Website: home-depot
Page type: address-validator
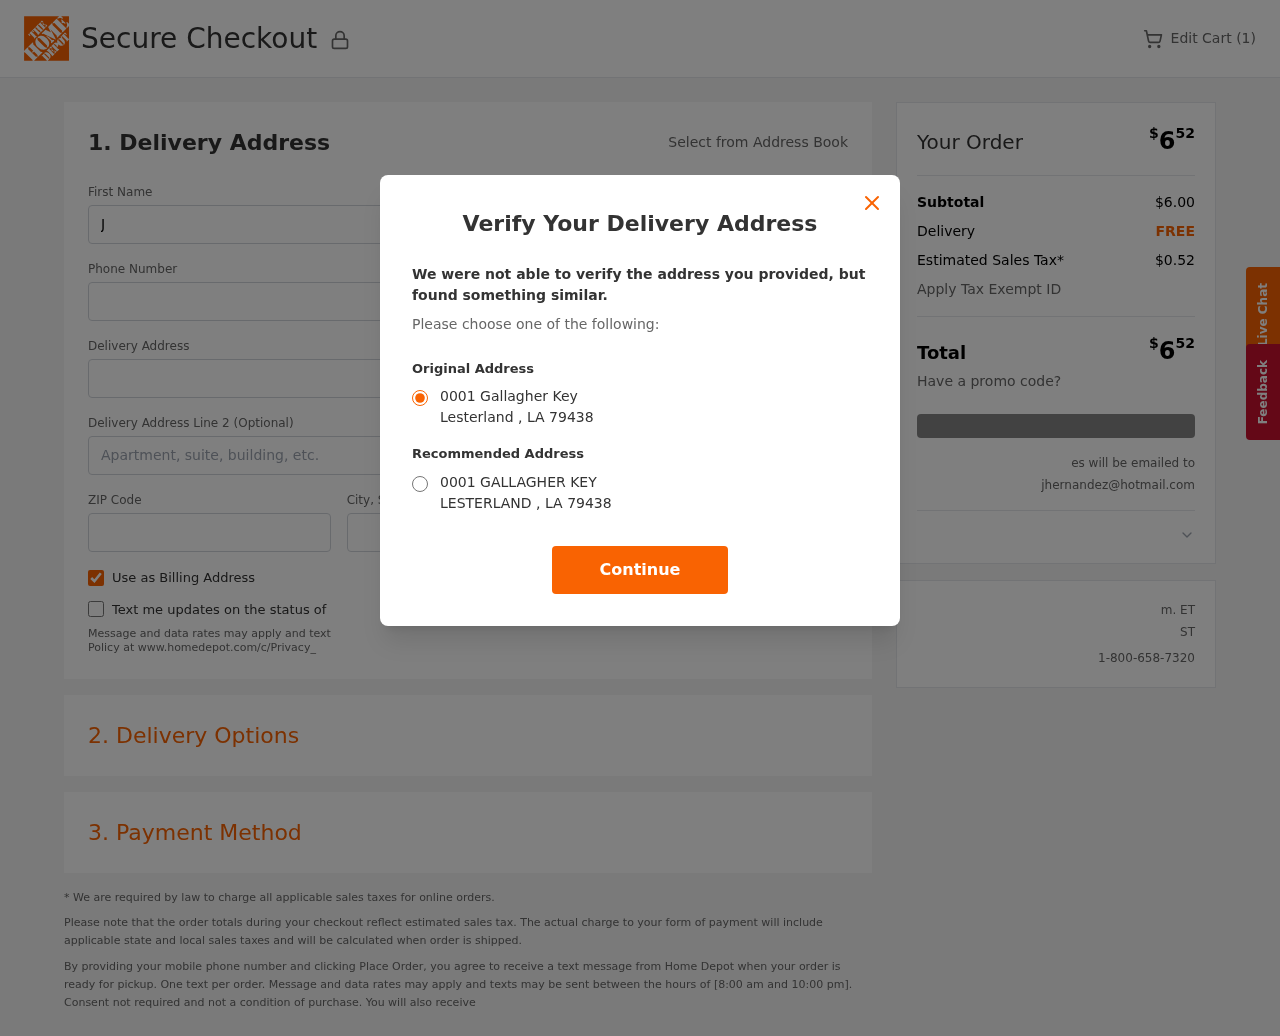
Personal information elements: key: PII_CITY
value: Lesterland
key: PII_EMAIL
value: jhernandez@hotmail.com
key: PII_POSTCODE
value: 79438
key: PII_STATE_ABBR
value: LA
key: PII_STREET
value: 0001 Gallagher Key
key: PII_FIRSTNAME
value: Julia
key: PII_LASTNAME
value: Hernandez
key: PII_PHONE
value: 7448130148
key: PII_STREET2
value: Suite 368
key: PII_CITY_STATE
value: Lesterland, LA
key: PII_STREET_ALT
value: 0001 GALLAGHER KEY
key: PII_CITY_ALT
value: LESTERLAND
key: PII_POSTCODE_FULL
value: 79438
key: PII_POSTCODE_NUMERIC
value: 79438
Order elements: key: ORDER_NUM_ITEMS
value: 1
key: ORDER_TOTAL
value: $652
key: ORDER_SUBTOTAL
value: $6.00
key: ORDER_SHIPPING_COST
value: FREE
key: ORDER_TAX
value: $0.52